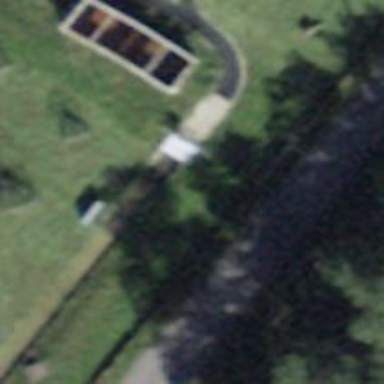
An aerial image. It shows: Culvert tunnel under ditch.